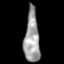
Tissue: lung
Cell type: B cells
Senescence score: 0.1731
Nuclear area (px): 783
Mean DAPI intensity: 156.563